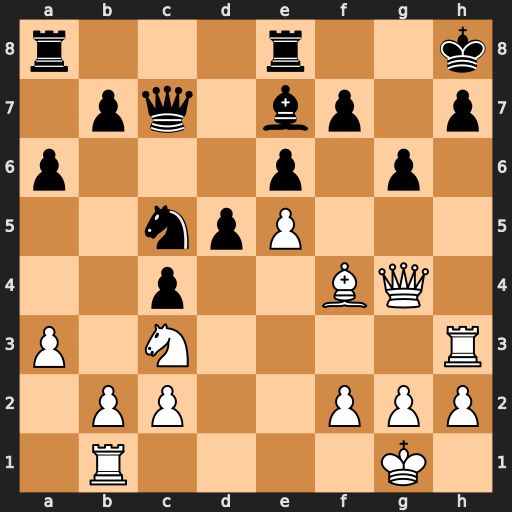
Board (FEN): r3r2k/1pq1bp1p/p3p1p1/2npP3/2p2BQ1/P1N4R/1PP2PPP/1R4K1
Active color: w
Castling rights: -
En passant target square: -
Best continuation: Nxd5 exd5 e6 Qxf4 Qxf4